Question: Resolved!
Used this <URL> Thanks to all that helped!
Trying to import modules.
I installed anaconda3. I run jupyter through an executable jupyter-notebook.sh. As of now I don't use a venv.
I have tried all of the following methods, including reinstalling anaconda3 and python
1. terminal --> pip install
2. terminal --> pip3 install
3. terminal --> export path to anaconda --> pip install
4. terminal --> export path to anaconda --> pip3 install
5. terminal --> export path to anaconda --> conda install
6. In notebook --> !pip install
But all these methods don't work
Have spent tons of time searching through other stackoverflow tickets but to no avail. Would appreciate any help. Thank you.

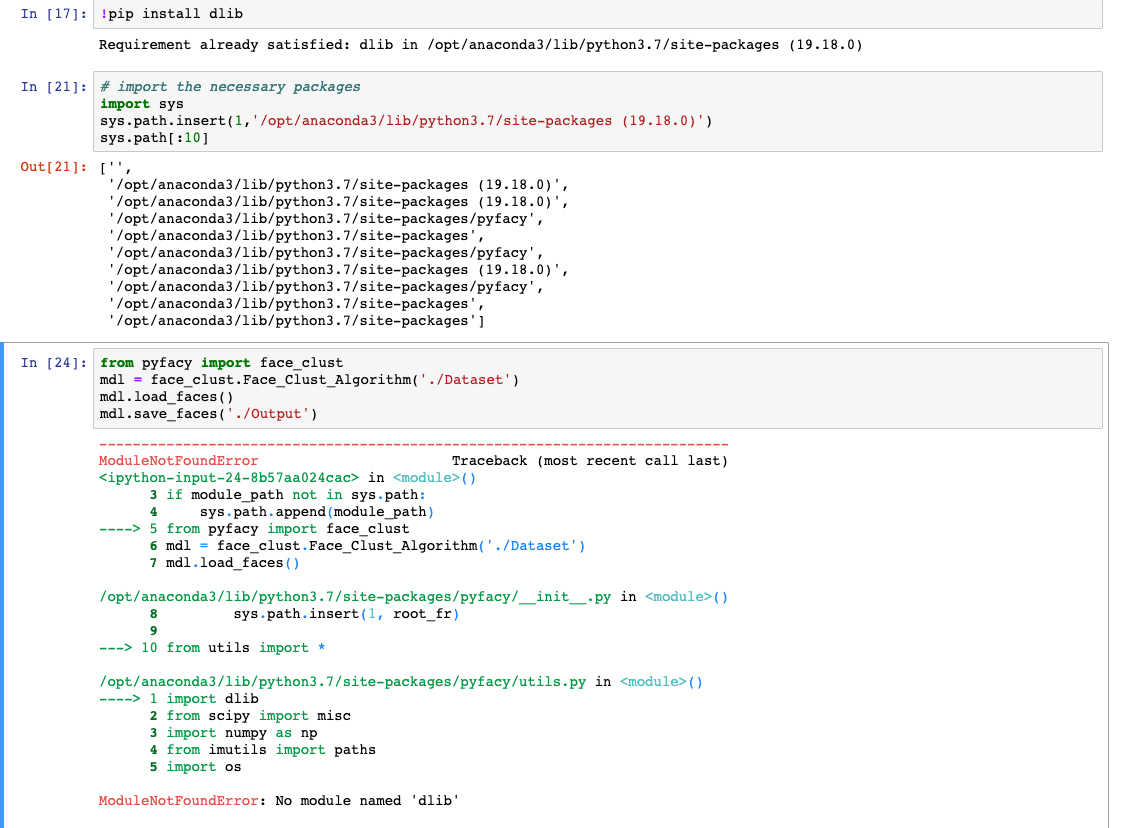
Answer: Create a new conda virtual environment using the anaconda prompt.
'conda create -n yourenvironmentname'.
Activate this environment.
'activate yourenvironmentname'
Install the libraries you want and also do a 'conda install nb_conda'.
Launch a notebook with 'jupyter notebook' in your activate conda environment (ran from the conda prompt).
You can then create a new notebook and choose the newly created environment, you will then be able to import your modules.